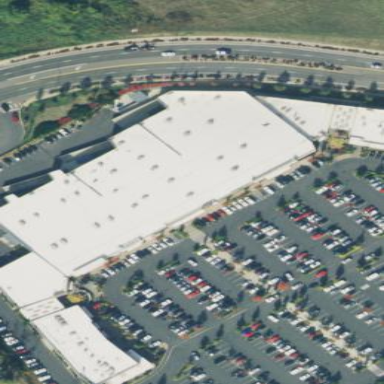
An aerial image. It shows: Commercial building.